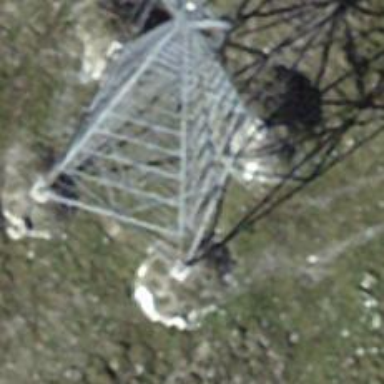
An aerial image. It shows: Pylon for aerialway.